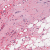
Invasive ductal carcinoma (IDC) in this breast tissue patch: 0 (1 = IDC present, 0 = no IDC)